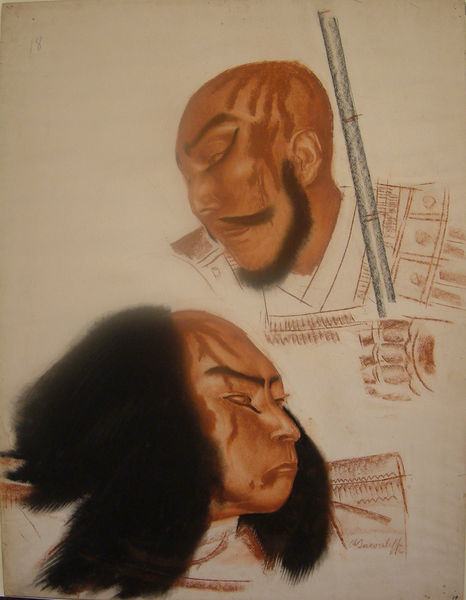
Titel: Two Japanese Actors, Two Japanese Actors
Künstler: Aleksandr Iakovlev
Standort: Amherst (Massachusetts, USA)
Institution: Mead Art Museum, Amherst College
Schlagwörter: gemälde, kampf, kämpfer, mann, haar, handschuh, köpfe, profil, schwarz, zeichnung, bart, gesichter, bildnis, portrait, porträt, haare, stock, japan, bilder, stab, studie, fight, men, soldiers, sword, white, black, face, figurative, hair, modern, nose, painting, woman, ernst, glatze, japanese, print, two, brown, penis, kohle, asien, gefahr, schwert, entwurf, rüstung, china, hand, fighting, man, krieger, ear, head, bambus, armor, armour, costume, eyes, drawing, paper, mouth, sketch, beard, faces, injury, portraits, human, design, ink, theater, körperteile, pencil, indianer, war, warrior, figure, chalk, chinese, charcoal, asian, eyebrows, misstrauen, samurai, mask, inder, asiaten, japaner, mongole, stick, oriental, masks, staff, scary, violence, eyebrow, russian, heads, mustache, moustache, fighters, pole, indigene, weapon, unfinished, make-up, blood, spear, ugly, warriors, bread, drwaing, weapons, facing, mongolian, t, jaw, aggressive, actors, tribal, bamboo, mongol, katana, scars, scar, eyeliner, spade, kride, jear, skizierter hintergrund, dsjgijoasdfilgjnfda, cosmetic, nasty, wicked, savages, color pencil, guoache